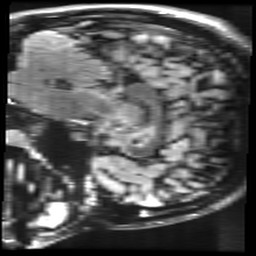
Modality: FLAIR
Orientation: sagittal
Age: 19
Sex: male
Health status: healthy
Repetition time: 12 s
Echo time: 0.09782 s